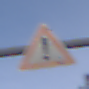
Verkehrszeichen: Gefahrenstelle
Umgebung: Outdoor, Nature
Tageszeit: MorningAfternoon
Wetter: PartlyCloudy
Licht: Natural
Jahreszeit: NotSpecified
Kontrast: HighContrast